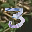
Label: 3